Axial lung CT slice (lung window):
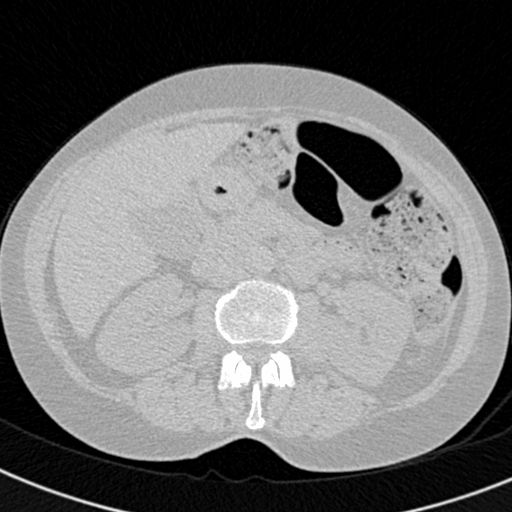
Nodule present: no